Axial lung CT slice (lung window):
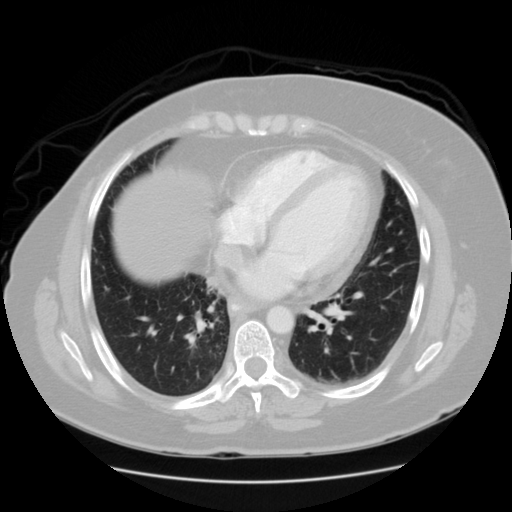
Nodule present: no